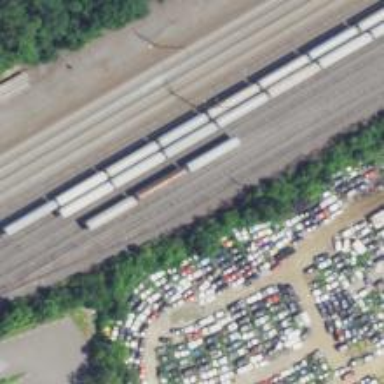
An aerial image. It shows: Railway yard in service.